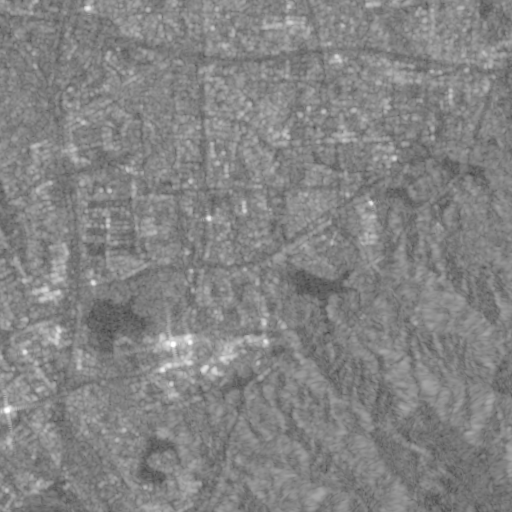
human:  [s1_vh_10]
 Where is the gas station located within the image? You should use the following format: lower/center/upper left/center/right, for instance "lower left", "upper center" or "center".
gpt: The gas station is located in the lower left of the image.
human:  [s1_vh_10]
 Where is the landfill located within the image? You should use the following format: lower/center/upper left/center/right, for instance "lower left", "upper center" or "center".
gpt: The landfill is located in the lower right of the image.
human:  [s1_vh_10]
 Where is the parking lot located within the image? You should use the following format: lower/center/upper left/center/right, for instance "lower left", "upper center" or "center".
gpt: The parking lot is located in the lower left of the image.
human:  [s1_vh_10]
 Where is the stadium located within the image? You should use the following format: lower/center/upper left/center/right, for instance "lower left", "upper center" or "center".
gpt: The stadium is located in the lower left of the image.
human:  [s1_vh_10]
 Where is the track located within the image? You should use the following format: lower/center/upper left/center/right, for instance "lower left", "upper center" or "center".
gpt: The track is located in the upper right of the image.
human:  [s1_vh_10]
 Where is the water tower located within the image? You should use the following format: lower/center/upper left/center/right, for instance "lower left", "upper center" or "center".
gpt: The water tower is located in the lower left of the image.
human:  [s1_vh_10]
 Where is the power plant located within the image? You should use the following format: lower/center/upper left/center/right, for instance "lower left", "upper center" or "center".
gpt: There is no power plant in the image.

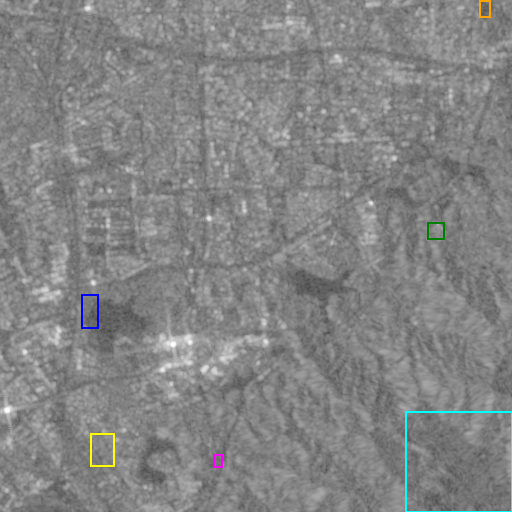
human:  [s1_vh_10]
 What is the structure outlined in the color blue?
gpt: The structure outlined in blue is a dam.
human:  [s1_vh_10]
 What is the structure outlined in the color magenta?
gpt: The structure outlined in magenta is a gas station.
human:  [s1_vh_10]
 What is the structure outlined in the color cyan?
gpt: The structure outlined in cyan is a landfill.
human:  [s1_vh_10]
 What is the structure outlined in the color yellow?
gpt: The structure outlined in yellow is a park.
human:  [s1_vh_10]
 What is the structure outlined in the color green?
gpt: The structure outlined in green is a power substation.
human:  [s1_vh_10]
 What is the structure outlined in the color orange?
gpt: The structure outlined in orange is a track.
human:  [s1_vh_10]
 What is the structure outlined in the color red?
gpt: There is no red outline.